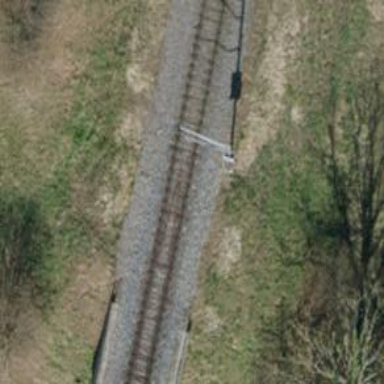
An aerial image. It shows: Railway signal.